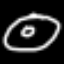
Label: donut